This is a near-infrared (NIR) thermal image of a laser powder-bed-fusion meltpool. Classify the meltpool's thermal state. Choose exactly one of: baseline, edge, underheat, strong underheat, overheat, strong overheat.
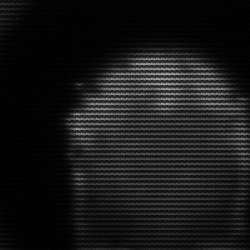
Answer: edge